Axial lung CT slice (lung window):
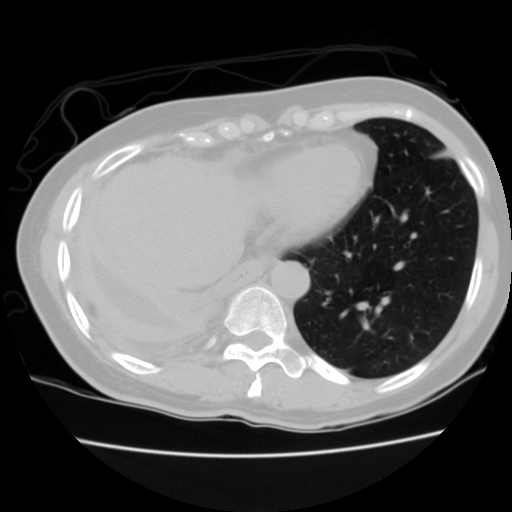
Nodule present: no